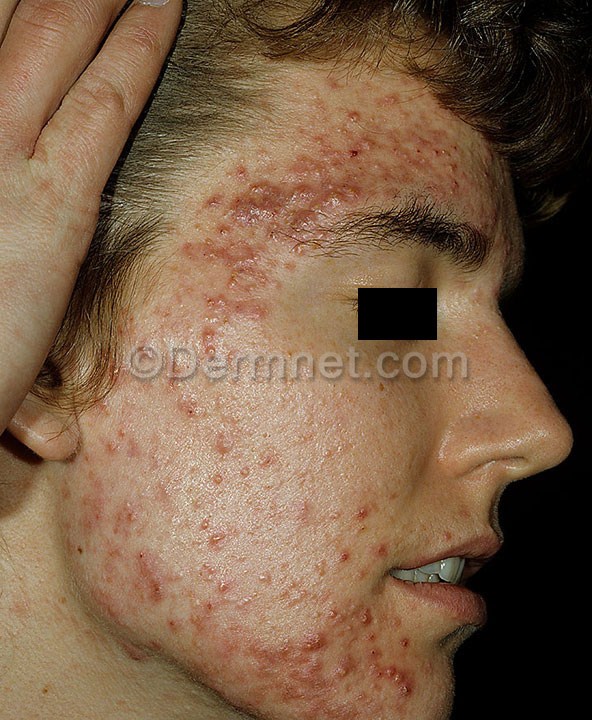
Disease: Acne and Rosacea Photos